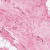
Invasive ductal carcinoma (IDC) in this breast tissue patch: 0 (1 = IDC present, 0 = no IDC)